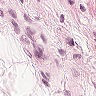
Metastatic tissue present: no